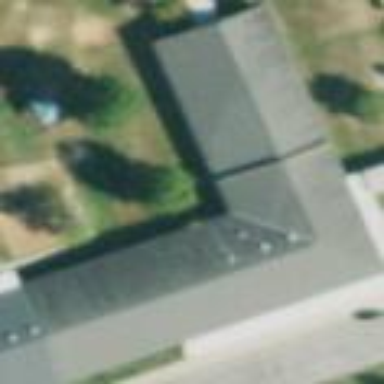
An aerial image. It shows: School building.